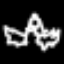
Label: angel